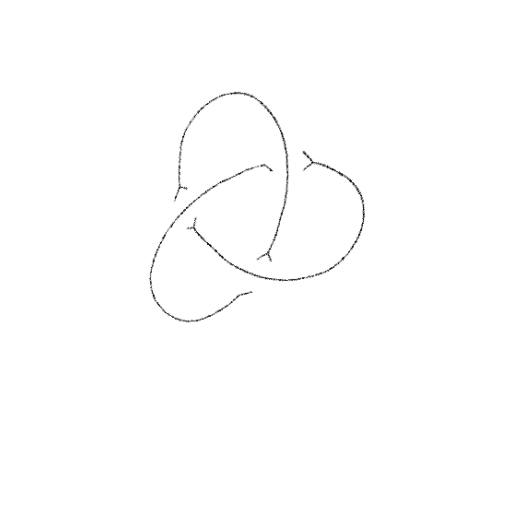
Crossing number: 3